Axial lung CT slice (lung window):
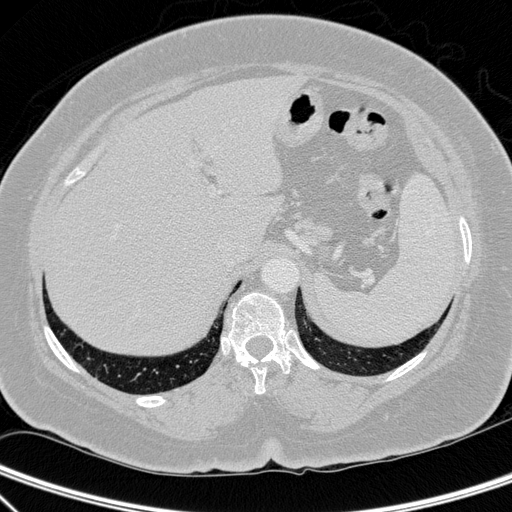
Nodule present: no